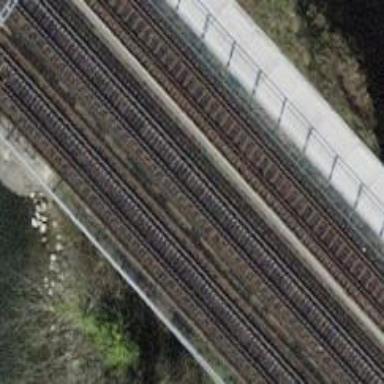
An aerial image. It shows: Railway bridge with electrified contact lines.